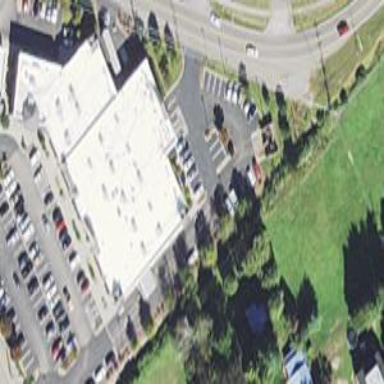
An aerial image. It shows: Retail building.